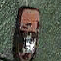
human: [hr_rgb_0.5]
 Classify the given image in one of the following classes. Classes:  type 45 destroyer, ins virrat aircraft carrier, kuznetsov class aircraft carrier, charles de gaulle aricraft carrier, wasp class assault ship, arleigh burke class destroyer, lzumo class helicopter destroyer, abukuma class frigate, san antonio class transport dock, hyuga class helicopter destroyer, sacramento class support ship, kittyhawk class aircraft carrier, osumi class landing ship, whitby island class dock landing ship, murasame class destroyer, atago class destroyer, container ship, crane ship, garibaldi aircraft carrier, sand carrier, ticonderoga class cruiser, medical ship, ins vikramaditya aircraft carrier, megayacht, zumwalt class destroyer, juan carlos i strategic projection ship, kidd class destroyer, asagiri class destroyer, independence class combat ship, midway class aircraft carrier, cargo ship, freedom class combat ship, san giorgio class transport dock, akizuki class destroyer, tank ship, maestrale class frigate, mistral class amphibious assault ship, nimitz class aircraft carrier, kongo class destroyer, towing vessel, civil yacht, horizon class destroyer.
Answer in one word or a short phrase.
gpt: Towing vessel